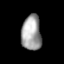
Tissue: lung
Cell type: Epithelial cells
Senescence score: 0.1883
Nuclear area (px): 687
Mean DAPI intensity: 160.118